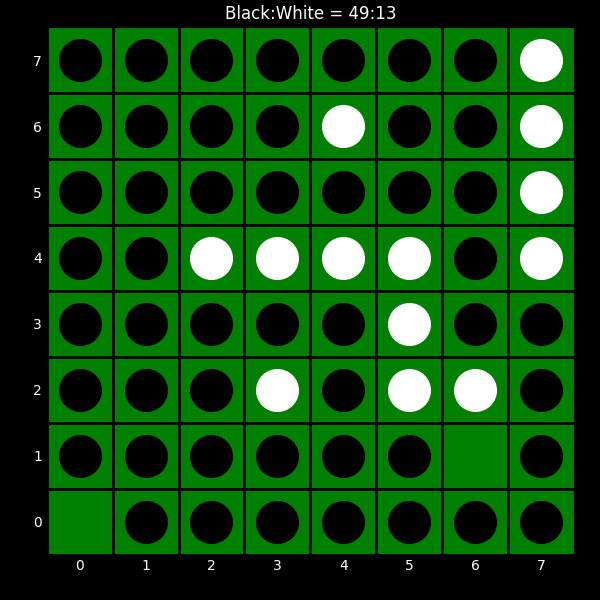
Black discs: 49
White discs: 13